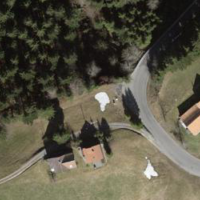
EUNIS habitat code: 24
Species observed at this site:
Campanula patula
Convolvulus arvensis
Plantago major
Fagus sylvatica
Ranunculus acris
Sambucus nigra
Trifolium pratense
Galium mollugo
Abies alba
Ranunculus repens
Rumex obtusifolius
Alnus alnobetula
Vicia sepium
Veronica chamaedrys
Corylus avellana
Ilex aquifolium
Lamium purpureum
Silene dioica
Aquilegia vulgaris
Knautia arvensis
Acer pseudoplatanus
Bellis perennis
Allium ursinum
Thlaspi arvense
Urtica dioica
Euphorbia cyparissias
Dactylis glomerata
Geranium robertianum
Tilia cordata
Rumex arifolius
Achillea millefolium
Betula pendula
Heracleum sphondylium
Veronica arvensis
Medicago lupulina
Leucanthemum vulgare
Quercus robur
Ajuga reptans
Plantago lanceolata
Taraxacum officinale
Rumex acetosa
Hedera helix
Papaver rhoeas